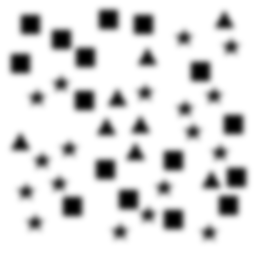
Squares: 16
Triangles: 8
Stars: 18
Total shapes: 42